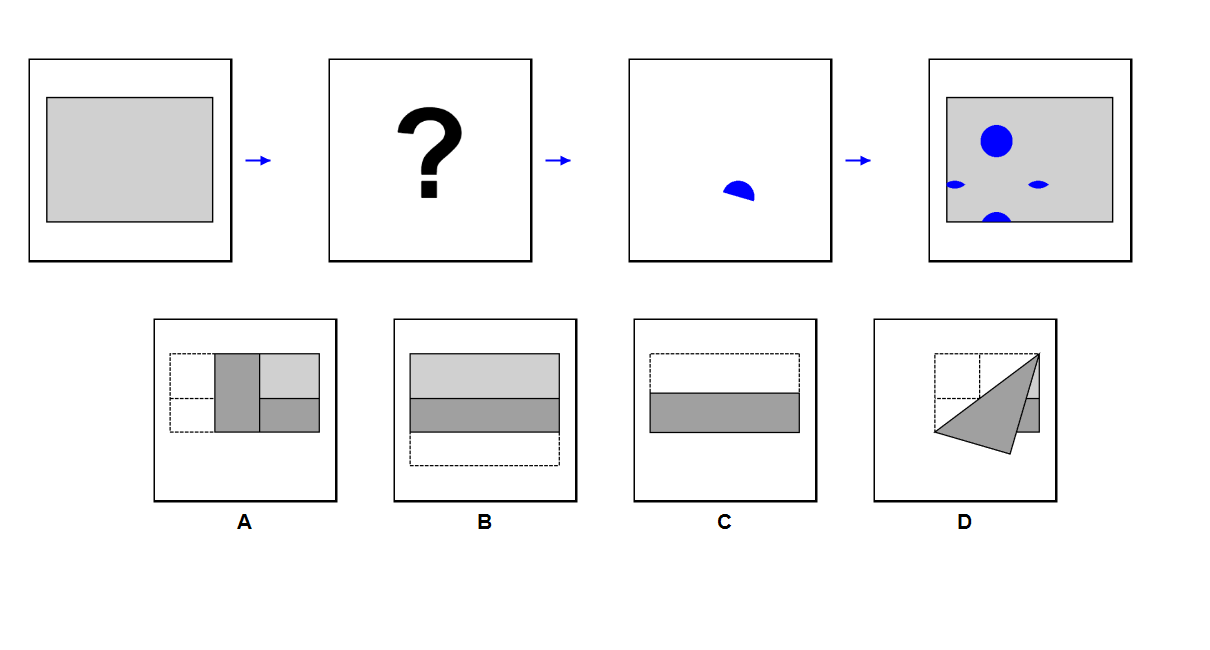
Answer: C